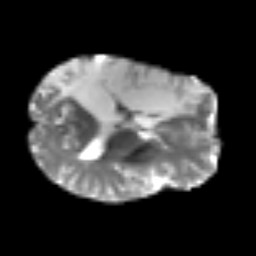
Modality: T2w
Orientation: axial
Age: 40
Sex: male
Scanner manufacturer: siemens
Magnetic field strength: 3 T
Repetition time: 3.2 s
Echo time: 0.081 s